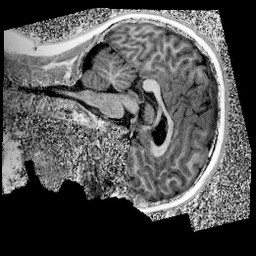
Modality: UNIT1
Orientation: sagittal
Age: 11
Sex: male
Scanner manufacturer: siemens
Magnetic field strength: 3 T
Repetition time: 4 s
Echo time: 0.00299 s